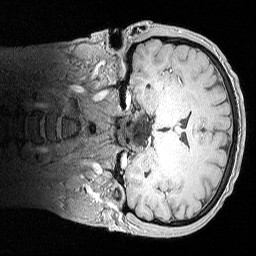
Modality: MP2RAGE
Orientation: coronal
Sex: male
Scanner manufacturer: siemens
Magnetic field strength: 3 T
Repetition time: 5 s
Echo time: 0.00292 s